Question: I'm trying to gather a list of website links which starting from the root directory can branch down to many sub-directory links, below is a link to a simplified graphic which illustrates the structure, I'm only concerned with getting links in Green, Yellow links always lead to other links, so my output array would contain A,B,D,F,G,H,I. I'm trying to code this in C#.

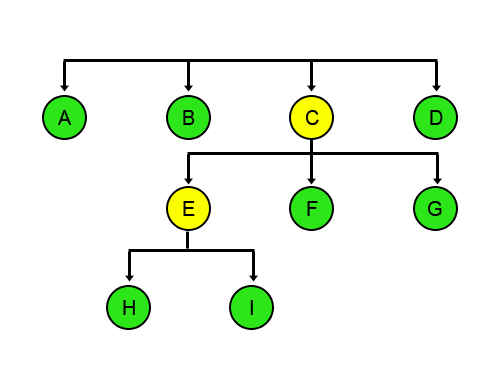
Answer: In generic terms, you can do something like
'''
private static IEnumerable<T> Leaves<T>(T root, Func<T, IEnumerable<T>> childSource)
{
var children = childSource(root).ToList();
if (!children.Any()) {
yield return root;
yield break;
}
foreach (var descendant in children.SelectMany(child => Leaves(child, childSource)))
{
yield return descendant;
}
}
'''
Here, childSource is assumed to be a function that can take an element and return that element's children. In your case, you'll want to make a function that uses something like HtmlAgilityPack to take a given url, download it, and return links from that.
'''
private static string Get(int msBetweenRequests, string url)
{
try
{
var webRequest = WebRequest.CreateHttp(url);
using (var webResponse = webRequest.GetResponse())
using (var responseStream = webResponse.GetResponseStream())
using (var responseStreamReader = new StreamReader(responseStream, System.Text.Encoding.UTF8))
{
var result = responseStreamReader.ReadToEnd();
return result;
}
}
catch
{
return null; // really nothing sensible to do here
}
finally
{
// let's be nice to the server we're crawling
System.Threading.Thread.Sleep(msBetweenRequests);
}
}
private static IEnumerable<string> ScrapeForLinks(string url)
{
var noResults = Enumerable.Empty<string>();
var html = Get(1000, url);
if (string.IsNullOrWhiteSpace(html)) return noResults;
var d = new HtmlAgilityPack.HtmlDocument();
d.LoadHtml(html);
var links = d.DocumentNode.SelectNodes("//a[@href]");
return links == null ? noResults :
links.Select(
link =>
link
.Attributes
.Where(a => a.Name.ToLower() == "href")
.Select(a => a.Value)
.First()
)
.Select(linkUrl => FixRelativePaths(url, linkUrl))
;
}
private static string FixRelativePaths(string baseUrl, string relativeUrl)
{
var combined = new Uri(new Uri(baseUrl), relativeUrl);
return combined.ToString();
}
'''
Note that, in a naive approach, you'll run into an infinite loop if there are any cycles in the links between these pages. To alleviate this, you'll want to avoid expanding the children of a url you've visited before.
'''
private static Func<string, IEnumerable<string>> DontVisitMoreThanOnce(Func<string, IEnumerable<string>> naiveChildSource)
{
var alreadyVisited = new HashSet<string>();
return s =>
{
var children = naiveChildSource(s).Select(RemoveTrailingSlash).ToList();
var filteredChildren = children.Where(c => !alreadyVisited.Contains(c)).ToList();
alreadyVisited.UnionWith(children);
return filteredChildren;
};
}
private static string RemoveTrailingSlash(string url)
{
return url.TrimEnd(new[] {'/'});
}
'''
In case you'd like to prevent your crawler from escaping onto the internet and spending time on Youtube, you'll want
'''
private static Func<string, IEnumerable<string>> DontLeaveTheDomain(
string domain,
Func<string, IEnumerable<string>> wanderer)
{
return u => wanderer(u).Where(l => l.StartsWith(domain));
}
'''
Once you've defined these things, what you want is just
'''
var results = Leaves(
myUrl,
DontLeaveTheDomain(
myDomain,
DontVisitMoreThanOnce(ScrapeForLinks)))
.Distinct()
.ToList();
'''